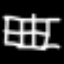
Label: hourglass